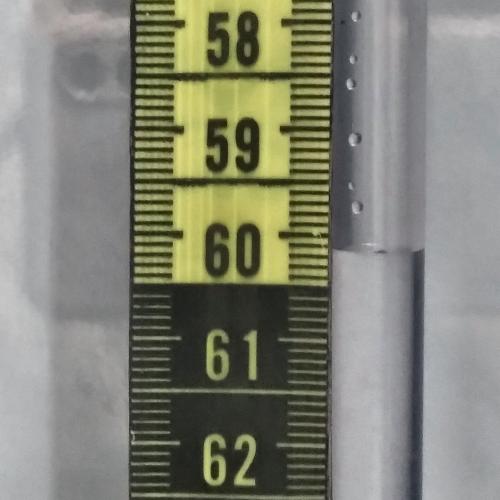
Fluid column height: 60.1 cm